Question: I wanted my combo box to fill in runtime by checking all directory name in a directory.
Here is my code :
'''
Private Sub EDITFORM_Load(sender As Object, e As EventArgs) Handles MyBase.Load
Call CLEAR()
End Sub
Private Sub CLEAR()
qtytb.Enabled = False
parttb.Clear()
qtytb.Clear()
DTCB.Items.Clear()
MTHCB.SelectedIndex = ""
YRCB.SelectedIndex = ""
RadioButton2.Checked = True
RadioButton1.Checked = True
TextBox1.Clear()
TextBox2.Clear()
>> Dim di As New DirectoryInfo("D:\DATABASE" & Pick_Item.deptlbl.Text)
If di.Exists = True Then
For Each subDirectory As DirectoryInfo In di.GetDirectories()
YRCB.Items.Add(CInt(subDirectory.Name.ToString))
Next
End If<<
End Sub
'''
That is my complete code to the combobox and load form
But when i debug, it just appear a messagebox with error so i dont know where exactly is my error in the code
'''
"Conversion from "" string to integer is not valid"
'''

Some thing like this. So, how can i add the folder name to my combobox? Exactly my Directories name are using Integer (Cause name it by year), if i add Directories by name(Not integer) it can. Any help would be appreciated
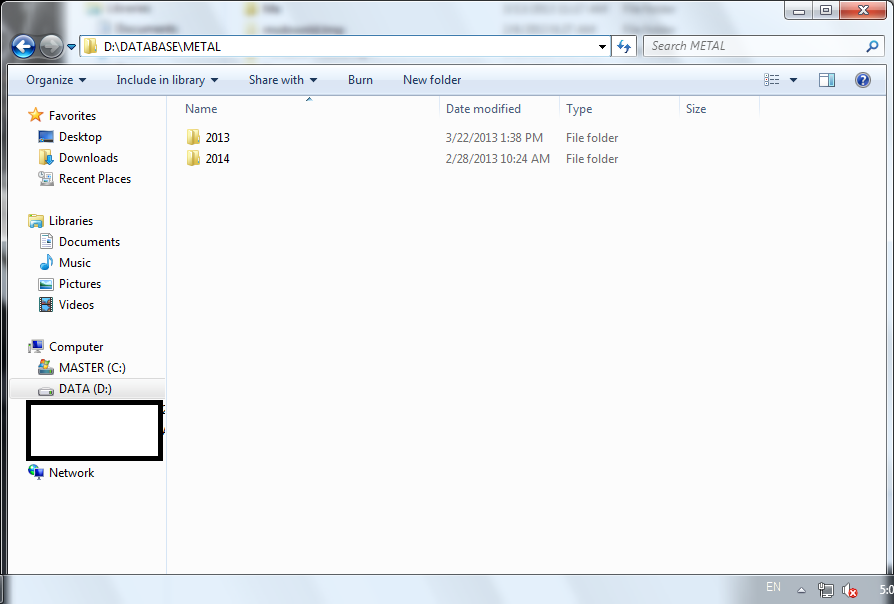
Answer: Your problem is in the TOP line
'''
Dim folders() As String = IO.Directory.GetDirectories("D:\DATABASE")
For Each folder As String In folders
Combobox1.Items.Add(folder)
Next
'''
# Update
Is there any other code which is present in the subroutine/event but is not included above? I tried it and it works fine even if the folder names are numbers

I think the problem is in these lines
'''
MTHCB.SelectedIndex = ""
YRCB.SelectedIndex = ""
'''
change them to
'''
MTHCB.SelectedIndex = -1
YRCB.SelectedIndex = -1
'''